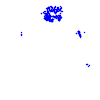
Particle: electron